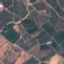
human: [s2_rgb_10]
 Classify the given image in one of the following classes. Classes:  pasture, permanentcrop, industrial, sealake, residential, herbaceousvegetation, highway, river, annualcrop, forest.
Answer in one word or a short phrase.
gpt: PermanentCrop